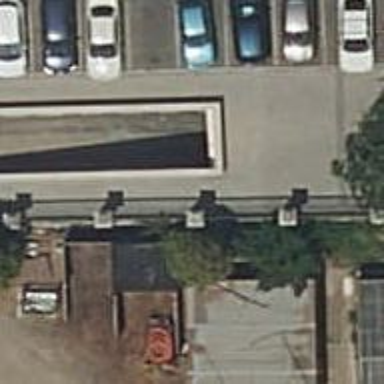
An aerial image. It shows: Parking entrance.